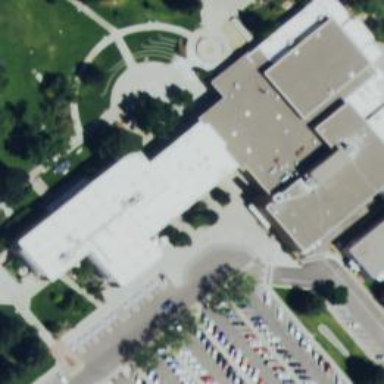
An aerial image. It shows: College building.